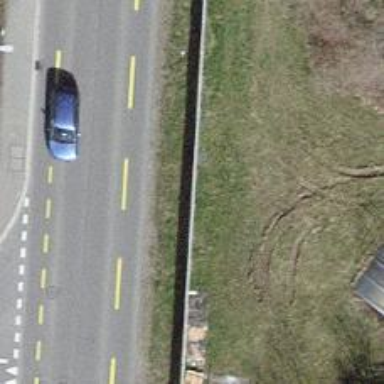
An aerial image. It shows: Noise barrier wall.